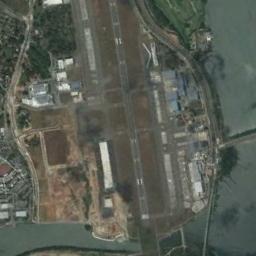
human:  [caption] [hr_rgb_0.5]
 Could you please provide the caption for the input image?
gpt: There is an airport built in grass and close to the water .

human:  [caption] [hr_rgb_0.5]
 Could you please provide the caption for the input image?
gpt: An airport with some parallel runways and buildings on the lawn and some buildings beside .

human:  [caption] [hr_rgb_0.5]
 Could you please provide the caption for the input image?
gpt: A complex airport with many runways and buildings is surrounded by turquoise waters .

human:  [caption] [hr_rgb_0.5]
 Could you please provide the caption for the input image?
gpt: This airport has only one runway, And its overall color is grey .

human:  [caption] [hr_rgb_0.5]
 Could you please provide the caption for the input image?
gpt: There are straight roads in the airport .